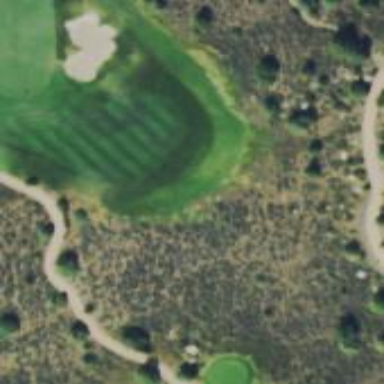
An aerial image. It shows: Grassy area designated as golf fairway.